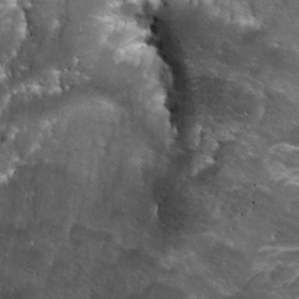
Label: non_frost